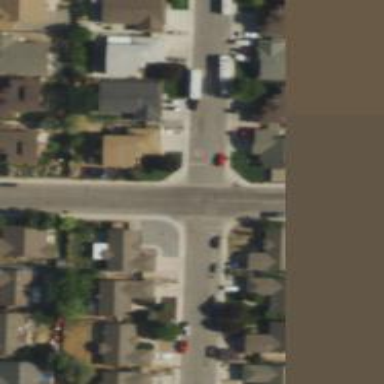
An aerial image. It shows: Residential road with asphalt surface and separate sidewalk.